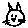
Label: cat